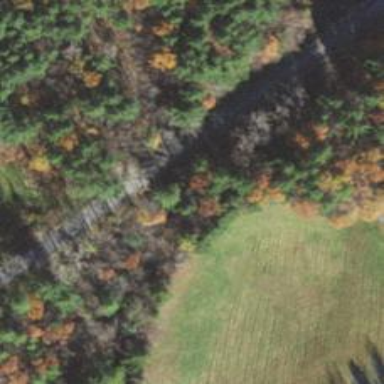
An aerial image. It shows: Culvert tunnel.